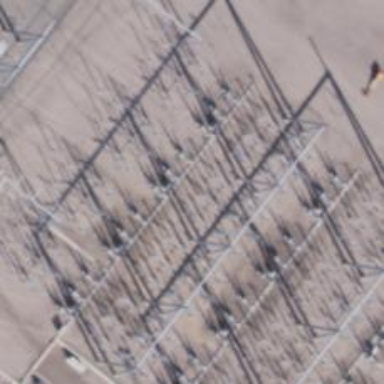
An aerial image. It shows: Switch for power supply.